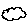
Label: cloud